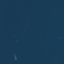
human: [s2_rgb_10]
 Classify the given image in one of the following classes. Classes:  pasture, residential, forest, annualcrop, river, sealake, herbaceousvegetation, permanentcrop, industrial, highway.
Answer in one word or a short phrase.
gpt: SeaLake